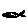
Label: fish